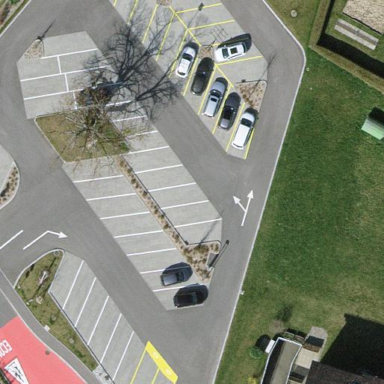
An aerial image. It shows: Parking area.